Question: <URL>
Please tell me how can I write common style for class="property-title" to display the property name under the image.
Please guide me.
Images are placed like below
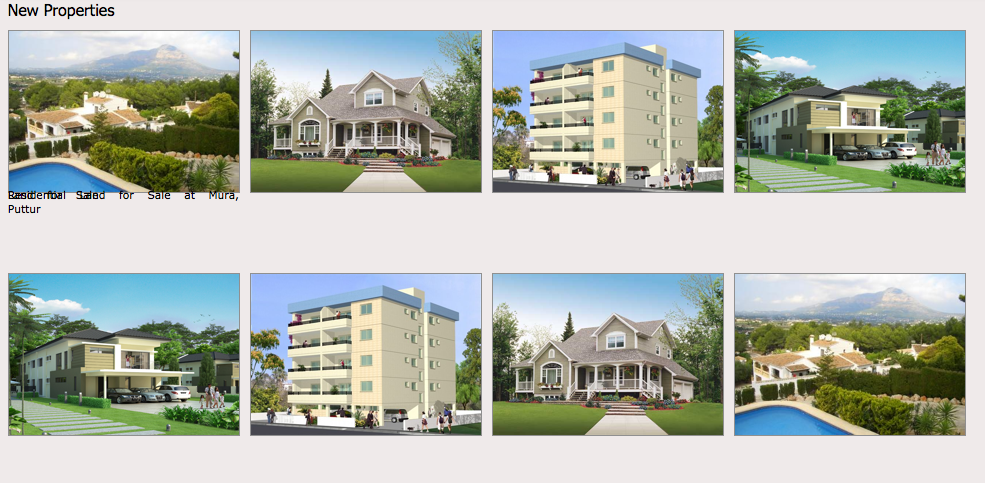
Answer: Have a look at this layout. Also note that ids should be unique. You are using image-thumb multiple times.
Live demo: <URL>
HTML
'''
<div>
<div class="image-thumb">
<img src="http://www.javeacasas.com/images/javea-property.jpg">
<p class="property-title">Land for Sale</p>
</div>
<div class="image-thumb">
<img src="http://in.all.biz/img/in/service_catalog/15784.jpeg">
<p class="property-title">Sale at Mura, Puttur</p>
</div>
</div>
'''
CSS
'''
.image-thumb {
display: inline-block;
vertical-align: top; /* <-- update to solve multiline text */
width: 200px;
}
.image-thumb img {
width: 100%;
}
.property-title {
text-align: center;
font-size: 10px;
}
'''